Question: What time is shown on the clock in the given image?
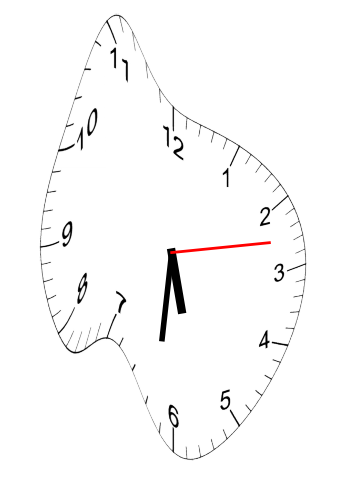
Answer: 05:31:13